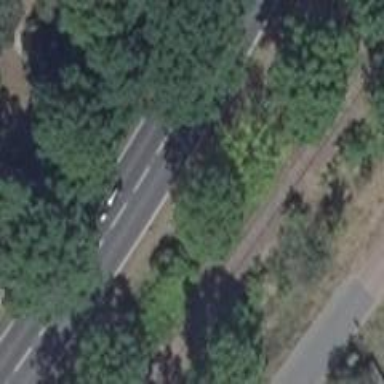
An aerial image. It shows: Asphalt road classified as primary highway.